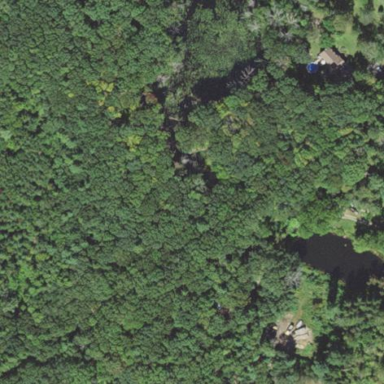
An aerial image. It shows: Beautiful woodland area.